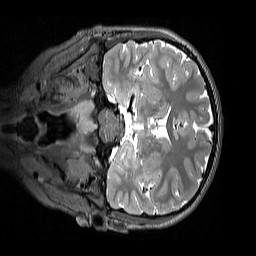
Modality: T2w
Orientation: coronal
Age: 11
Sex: female
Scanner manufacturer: siemens
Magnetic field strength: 3 T
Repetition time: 3.2 s
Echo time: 0.408 s